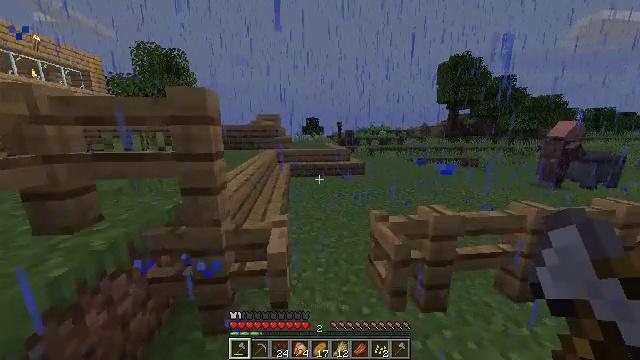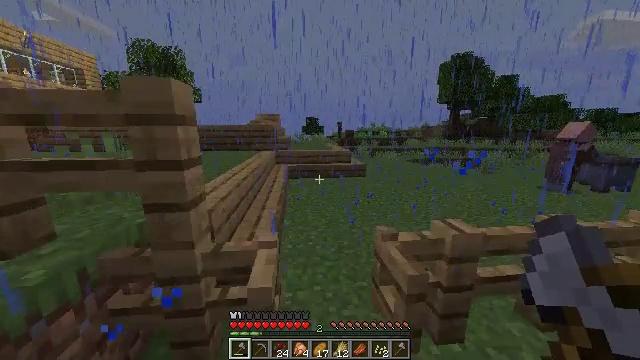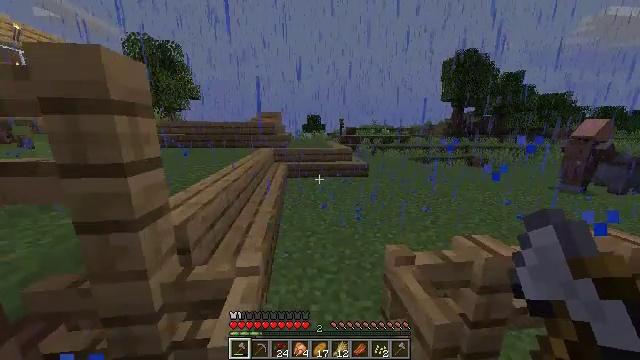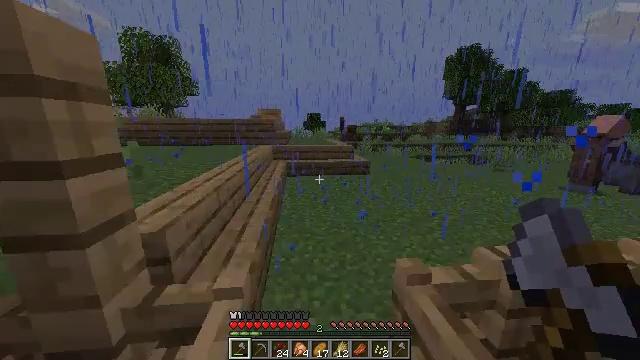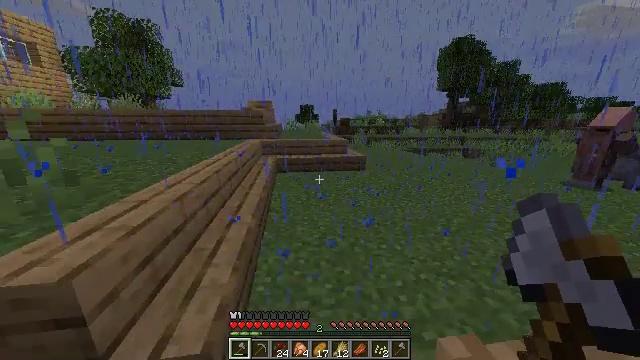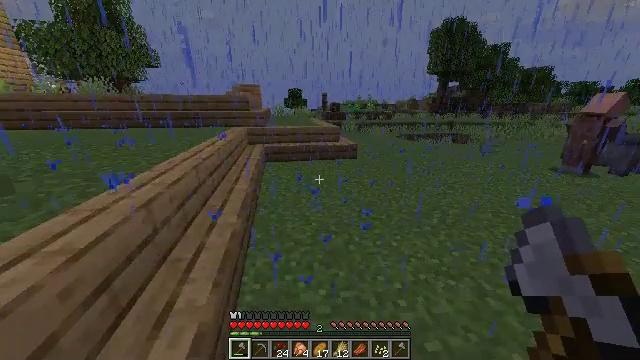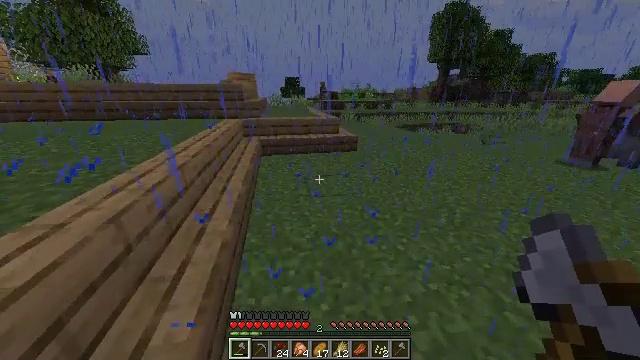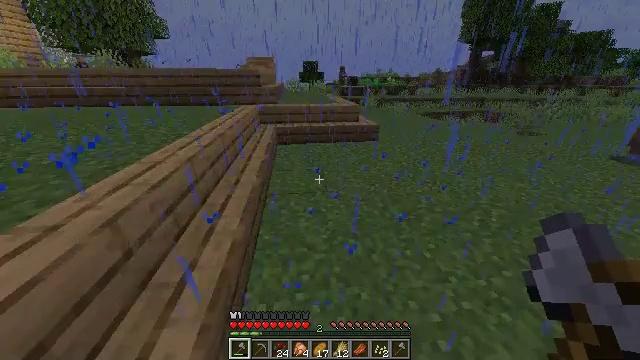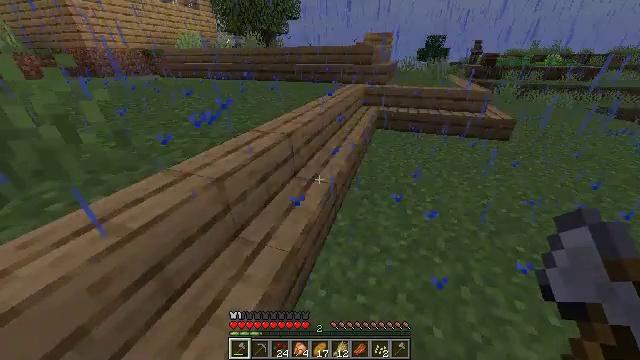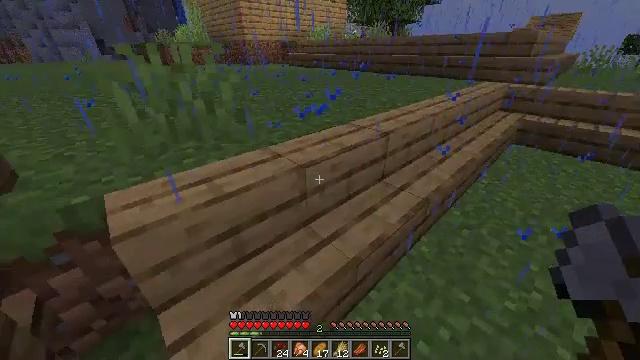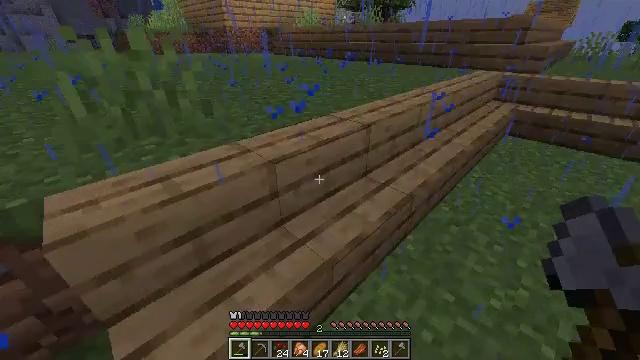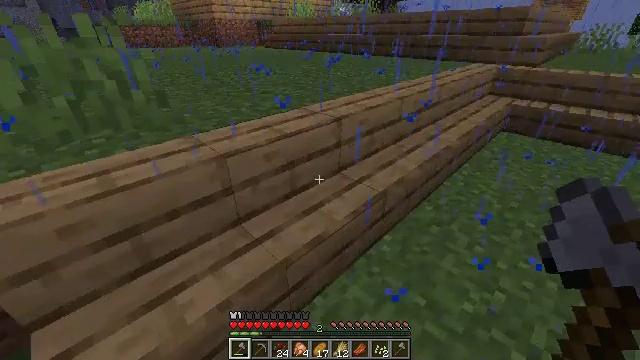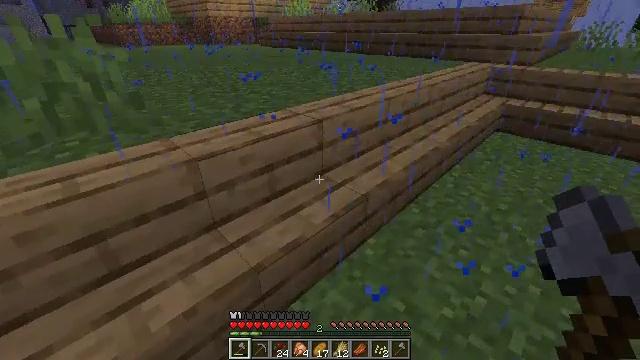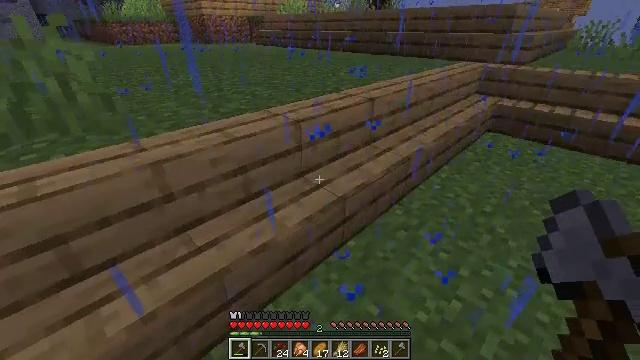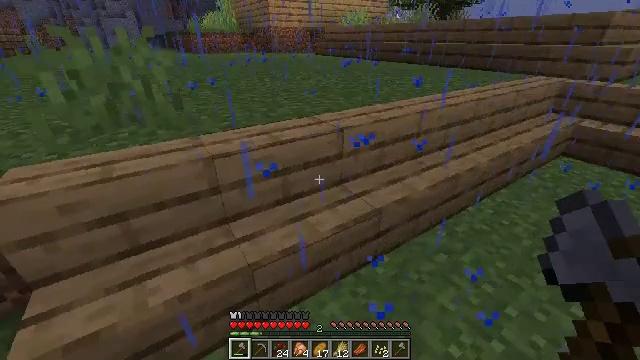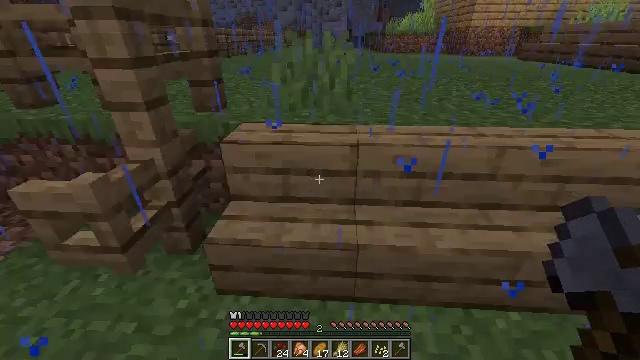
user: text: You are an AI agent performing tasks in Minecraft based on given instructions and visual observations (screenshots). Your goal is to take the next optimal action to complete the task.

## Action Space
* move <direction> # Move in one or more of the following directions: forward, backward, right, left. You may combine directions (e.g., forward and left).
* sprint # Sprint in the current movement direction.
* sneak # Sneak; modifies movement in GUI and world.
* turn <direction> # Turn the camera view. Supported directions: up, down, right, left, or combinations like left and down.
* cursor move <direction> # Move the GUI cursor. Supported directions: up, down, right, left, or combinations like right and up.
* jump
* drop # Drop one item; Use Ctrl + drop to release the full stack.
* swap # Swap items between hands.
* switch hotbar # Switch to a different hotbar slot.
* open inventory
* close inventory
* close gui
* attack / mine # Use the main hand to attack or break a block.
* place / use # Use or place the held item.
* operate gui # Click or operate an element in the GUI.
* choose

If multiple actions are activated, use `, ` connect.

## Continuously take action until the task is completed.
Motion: motion action
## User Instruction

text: Drop rotten flesh.
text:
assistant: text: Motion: move forward
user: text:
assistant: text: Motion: move forward
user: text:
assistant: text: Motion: move forward
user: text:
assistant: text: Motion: move forward, turn right and down
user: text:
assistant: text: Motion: move forward, turn right and down
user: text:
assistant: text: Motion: move forward, turn down
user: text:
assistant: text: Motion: move forward, turn left and down
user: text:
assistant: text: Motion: turn left and down
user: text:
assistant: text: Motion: move right, turn left
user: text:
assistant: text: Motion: move right, turn right
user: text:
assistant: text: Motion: move right
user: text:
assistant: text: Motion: move right
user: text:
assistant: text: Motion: no_op
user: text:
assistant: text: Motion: turn left and up
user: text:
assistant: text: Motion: move back, turn left
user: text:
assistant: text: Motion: move back, turn left and down
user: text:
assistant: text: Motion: move back, turn left and up
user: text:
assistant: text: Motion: turn left and up
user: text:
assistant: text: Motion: turn left and up
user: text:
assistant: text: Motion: turn left and up
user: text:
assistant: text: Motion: turn left and up
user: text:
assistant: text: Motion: no_op
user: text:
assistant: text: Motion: use / place
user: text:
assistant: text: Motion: use / place
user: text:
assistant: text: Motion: use / place
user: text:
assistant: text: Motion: move right
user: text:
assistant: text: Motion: move forward and move right
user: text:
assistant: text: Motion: move forward and move right
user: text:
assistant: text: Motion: move forward and move right
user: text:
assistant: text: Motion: move forward and move right, turn up